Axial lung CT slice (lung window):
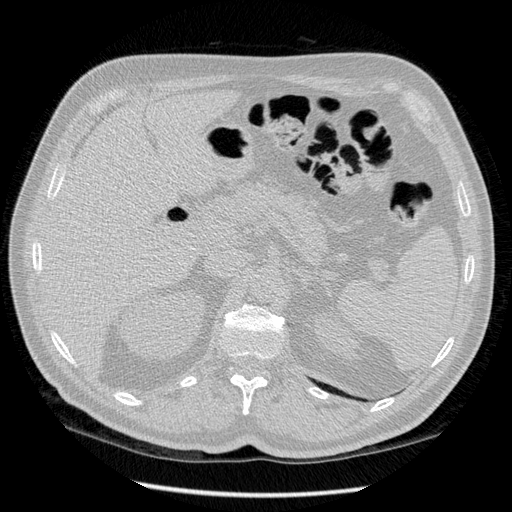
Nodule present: no